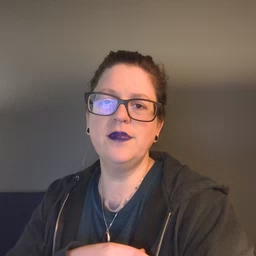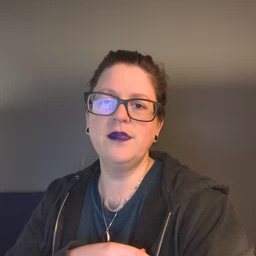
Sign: haveto